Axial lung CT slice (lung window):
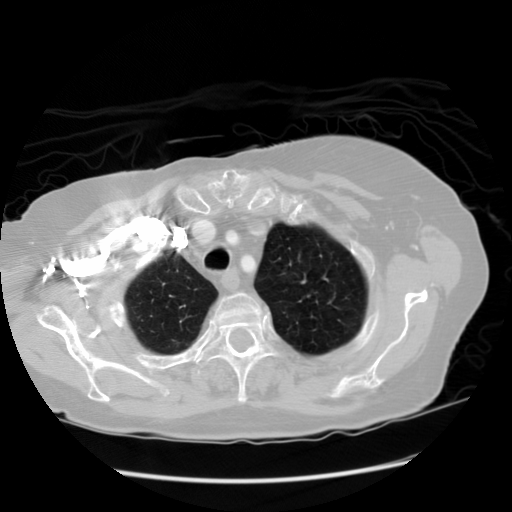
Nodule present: no